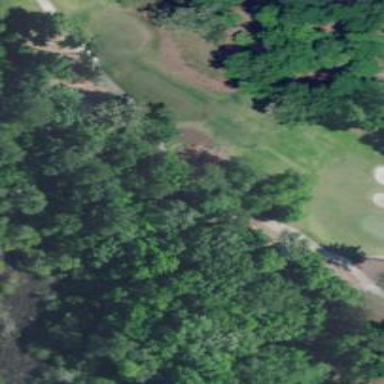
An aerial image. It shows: Service road designated as golf cart path.